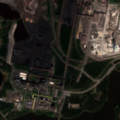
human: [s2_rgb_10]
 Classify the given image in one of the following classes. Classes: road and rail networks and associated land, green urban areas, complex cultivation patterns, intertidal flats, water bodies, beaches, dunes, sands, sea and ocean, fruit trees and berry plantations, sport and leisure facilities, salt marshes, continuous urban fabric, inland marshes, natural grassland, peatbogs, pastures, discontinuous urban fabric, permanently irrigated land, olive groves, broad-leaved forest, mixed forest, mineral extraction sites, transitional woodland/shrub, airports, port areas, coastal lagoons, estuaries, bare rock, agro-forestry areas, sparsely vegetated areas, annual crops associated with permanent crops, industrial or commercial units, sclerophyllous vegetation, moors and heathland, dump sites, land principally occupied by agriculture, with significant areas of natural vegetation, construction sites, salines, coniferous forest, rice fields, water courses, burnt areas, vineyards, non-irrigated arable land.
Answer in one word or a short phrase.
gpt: industrial or commercial units, dump sites, coniferous forest, water bodies, sea and ocean